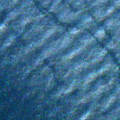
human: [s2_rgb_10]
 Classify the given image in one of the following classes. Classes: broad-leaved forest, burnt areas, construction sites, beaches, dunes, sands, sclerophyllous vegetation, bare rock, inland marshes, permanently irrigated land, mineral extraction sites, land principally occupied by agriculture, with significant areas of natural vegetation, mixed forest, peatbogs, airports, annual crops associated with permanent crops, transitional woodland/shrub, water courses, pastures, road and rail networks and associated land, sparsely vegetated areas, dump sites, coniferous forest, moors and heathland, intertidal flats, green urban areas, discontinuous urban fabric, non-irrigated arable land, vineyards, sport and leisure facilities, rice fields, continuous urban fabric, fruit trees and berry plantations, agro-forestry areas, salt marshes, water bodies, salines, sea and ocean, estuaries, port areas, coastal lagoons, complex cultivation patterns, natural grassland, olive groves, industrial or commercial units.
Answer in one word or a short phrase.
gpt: sea and ocean